Question: I've tried to find an answer about this but with no luck. I have a that has an a menu item called 'menu_roi_result_calc'. Every time there is a screen rotation, a new menu item is created. The code is shown below:
'''
@Override
public boolean onCreateOptionsMenu(Menu menu) {
// Inflate the menu; this adds items to the action bar if it is present.
getMenuInflater().inflate(R.menu.menu_roi_result_calc, menu);
return true;
}
'''
However, after a couple of screen rotations, this is what I get:

I get the feeling this is due to the fact that the menu items are being recreated at every rotation, therefore adding a new item every time a rotation occurs. How do I get this to stop? How can I check if the item is there and prevent from recreating it again? Any code example would be greatly appreciated.
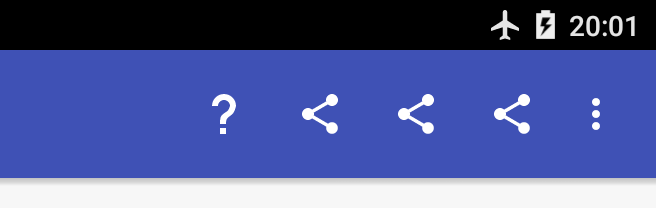
Answer: I found out what the issue was. I was not reusing the original tagged fragments. All I had to do was make sure to check 'savedInstanceState' and check if a tagged fragment had already been created... if so reuse the same fragment instead of creating a new one.